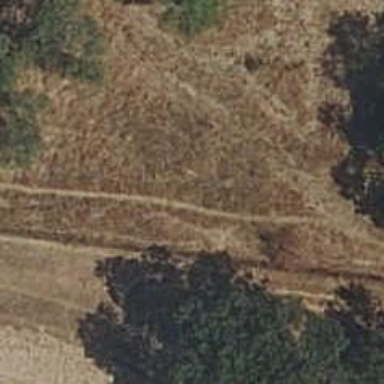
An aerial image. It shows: Path.